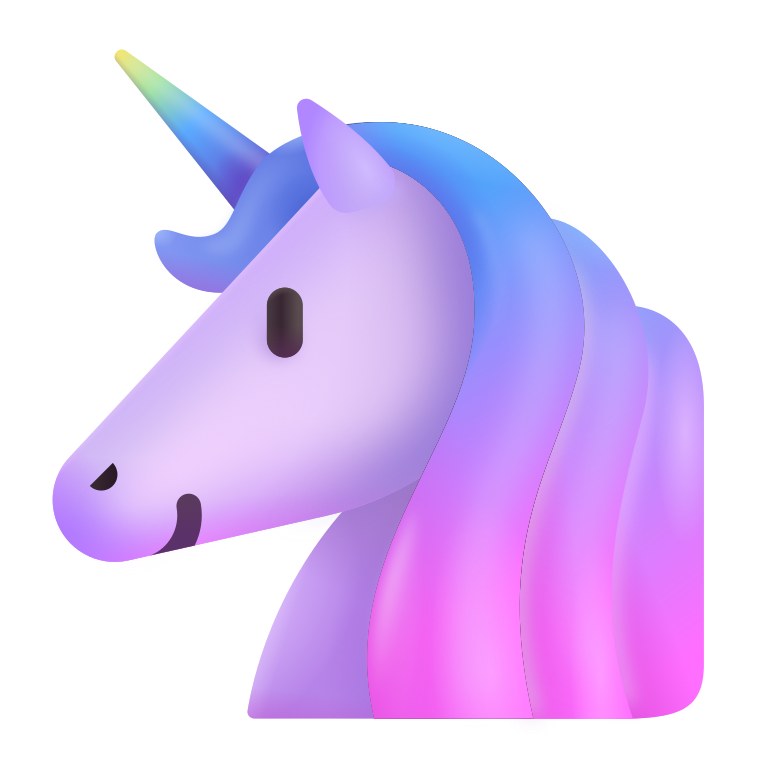
unicorn color